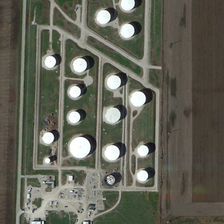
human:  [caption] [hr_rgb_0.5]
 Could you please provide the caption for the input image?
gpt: many storage tanks are surrounded by green meadows .

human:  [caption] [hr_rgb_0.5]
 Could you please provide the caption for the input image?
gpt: many storage tanks are surrounded by green meadows .

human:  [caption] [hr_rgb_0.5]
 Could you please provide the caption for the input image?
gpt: many storage tanks are surrounded by green meadows .

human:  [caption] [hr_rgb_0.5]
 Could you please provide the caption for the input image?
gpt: many storage tanks are surrounded by green meadows .

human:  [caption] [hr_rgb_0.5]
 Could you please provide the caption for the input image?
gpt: many storage tanks are surrounded by green meadows .